Interaction volume radius: 5 \u00c5
Interaction volume height: 30 \u00c5
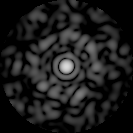
Disorder parameter: 0.8536